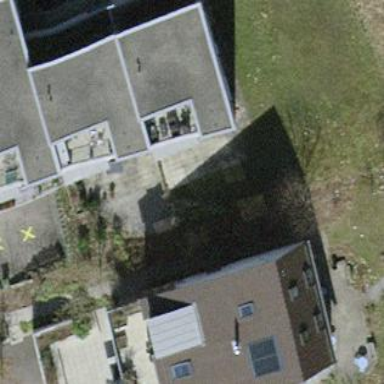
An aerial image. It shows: Apartment building with flat roof covered in tiles.